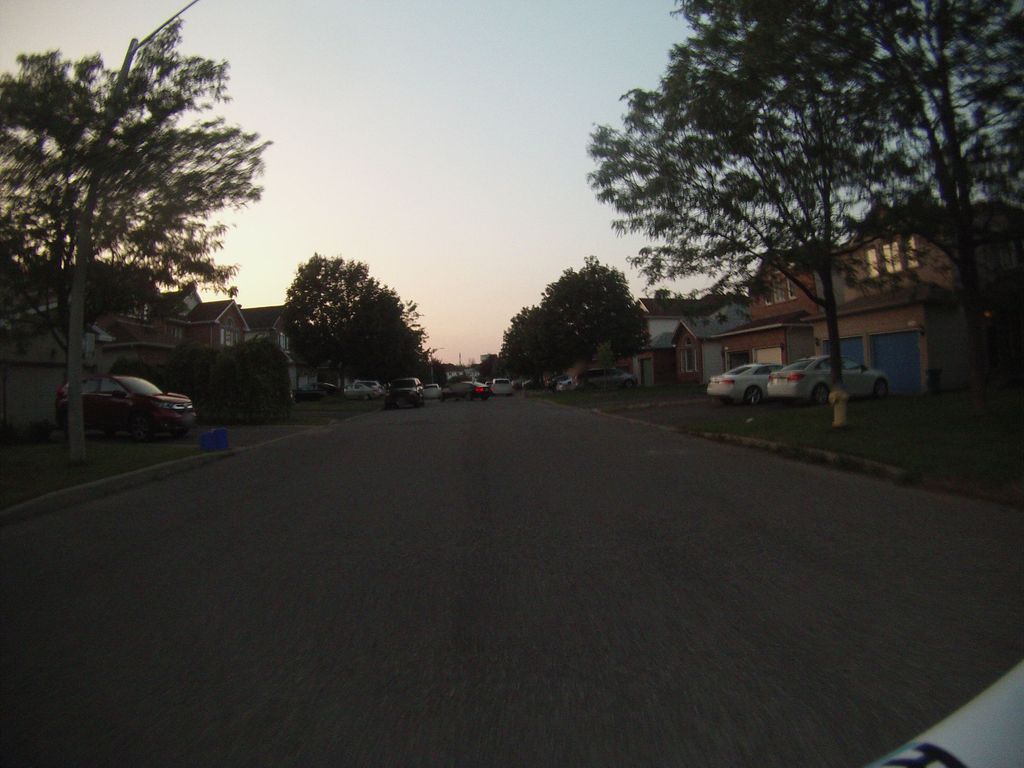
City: ottawa-gatineau